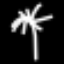
Label: palm tree